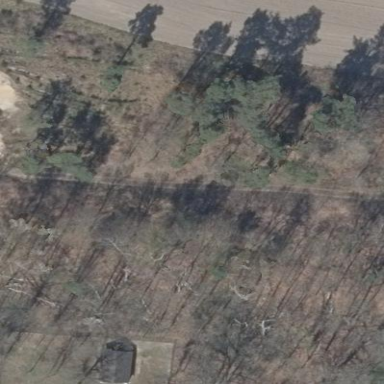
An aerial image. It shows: Forest area.